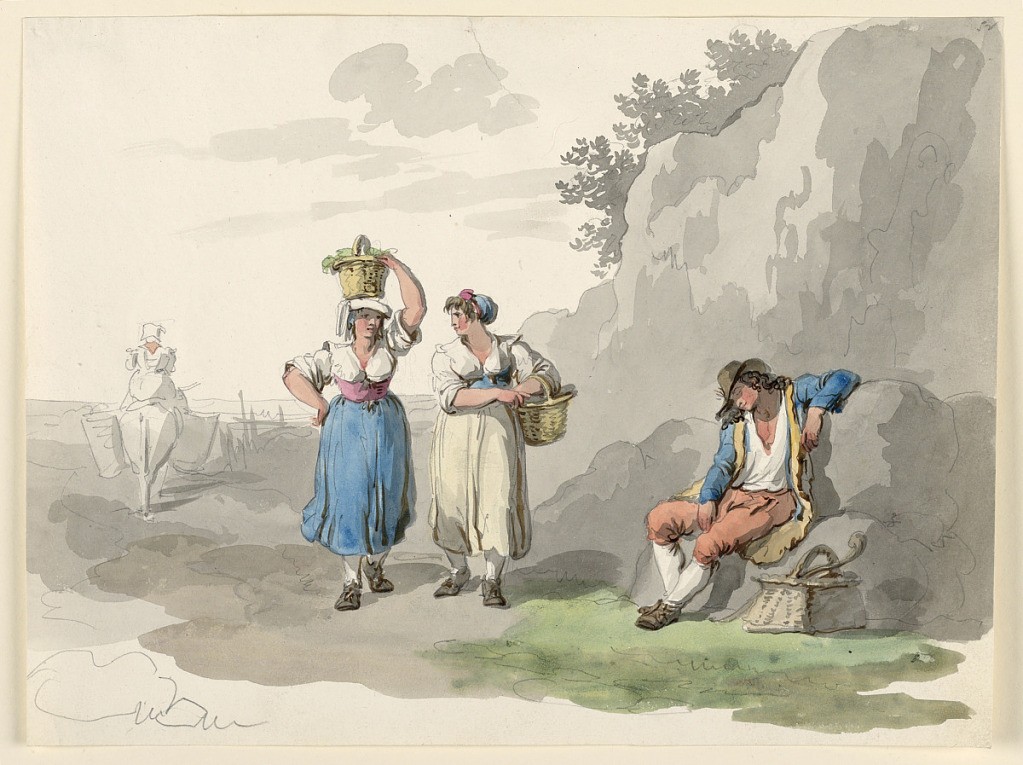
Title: Return From The Vintage
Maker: Bartolomeo Pinelli, Italian, 1781–1835
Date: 1807–08
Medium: Pen and gray ink with watercolor and black chalk on off-white wove paper
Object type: Drawing
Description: A pair of girls with baskets pass a boy who sleeps in a seated position, on the rocks. A woman on a donkey rides backward, at left.